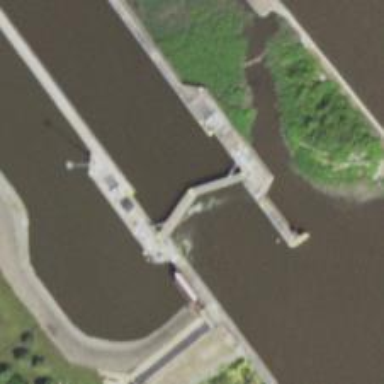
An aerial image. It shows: Lock gate along waterway.